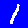
Digit: 1